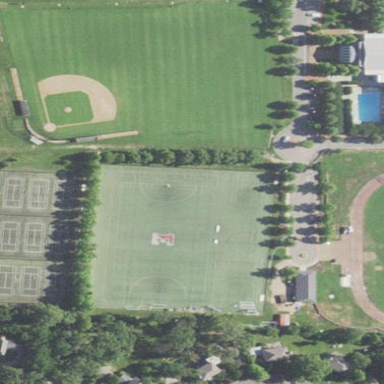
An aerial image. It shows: Soccer pitch for leisureland activities.